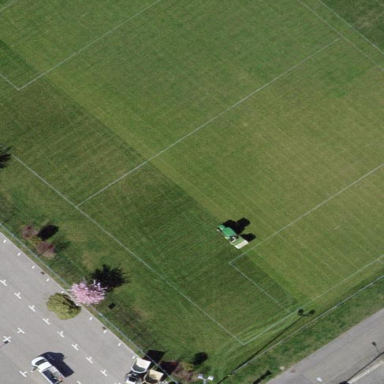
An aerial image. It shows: Soccer pitch for leisureland activities.